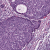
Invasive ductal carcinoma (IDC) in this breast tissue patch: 0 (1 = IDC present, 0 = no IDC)